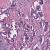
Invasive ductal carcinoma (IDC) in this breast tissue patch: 1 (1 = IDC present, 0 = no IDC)